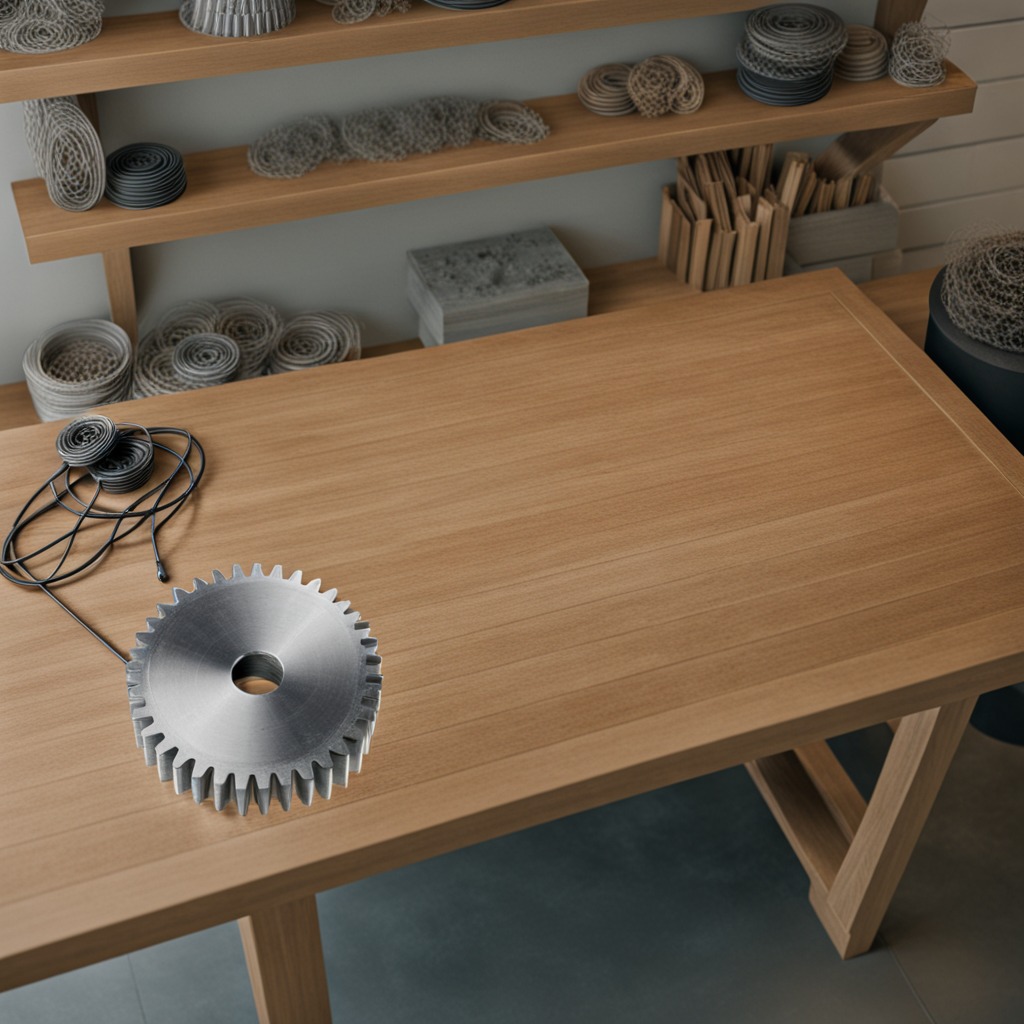
A steel gear with teeth is lying on the workbench inside a coastal fishing gear workshop.